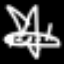
Label: airplane